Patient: sex M, age 37
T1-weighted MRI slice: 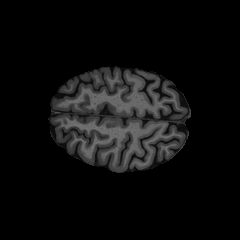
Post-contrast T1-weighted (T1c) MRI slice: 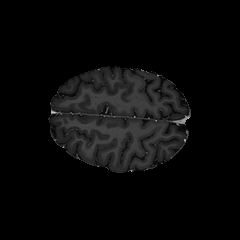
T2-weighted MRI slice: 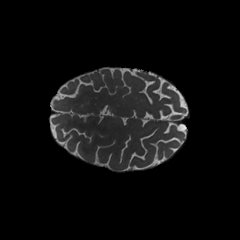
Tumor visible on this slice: no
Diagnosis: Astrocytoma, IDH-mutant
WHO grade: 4